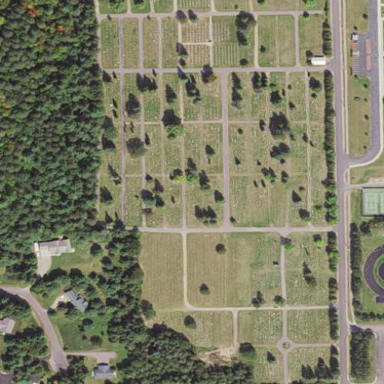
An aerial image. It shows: Cemetery.